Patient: sex M, age 73
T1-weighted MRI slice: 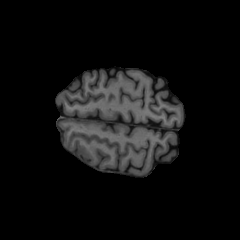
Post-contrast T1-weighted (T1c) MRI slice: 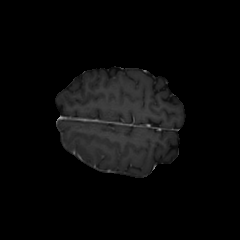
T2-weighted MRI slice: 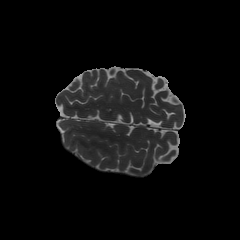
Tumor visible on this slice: no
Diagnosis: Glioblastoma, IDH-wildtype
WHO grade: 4